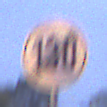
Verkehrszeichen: EndeGeschwindigkeit130
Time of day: Night
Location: Outdoor (Urban)
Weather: PartlyCloudy
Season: NotSpecified
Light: Artificial